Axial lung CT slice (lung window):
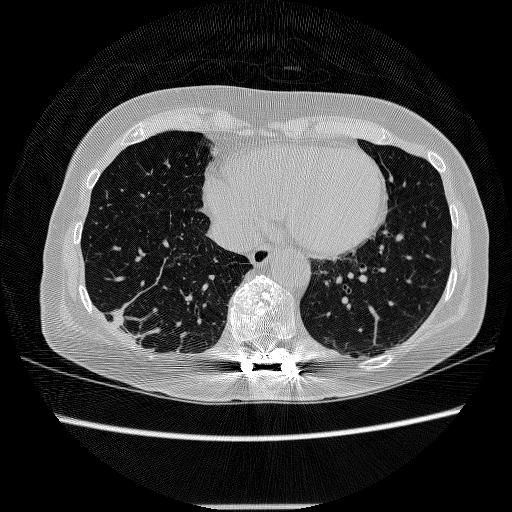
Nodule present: no